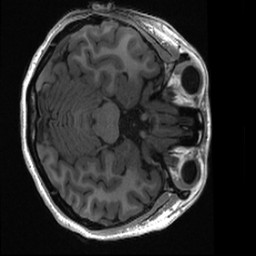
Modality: T1w
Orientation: axial
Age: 21
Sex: female